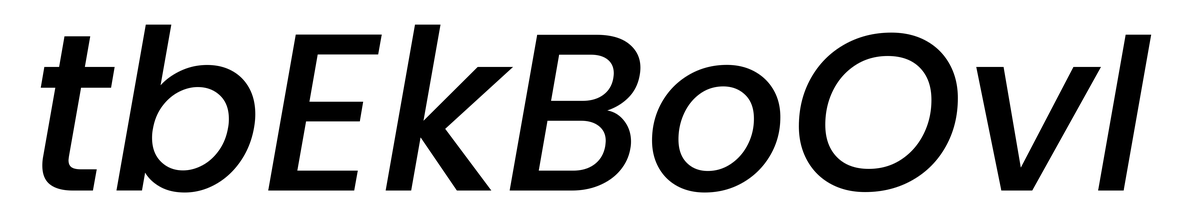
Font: Poppins-MediumItalic